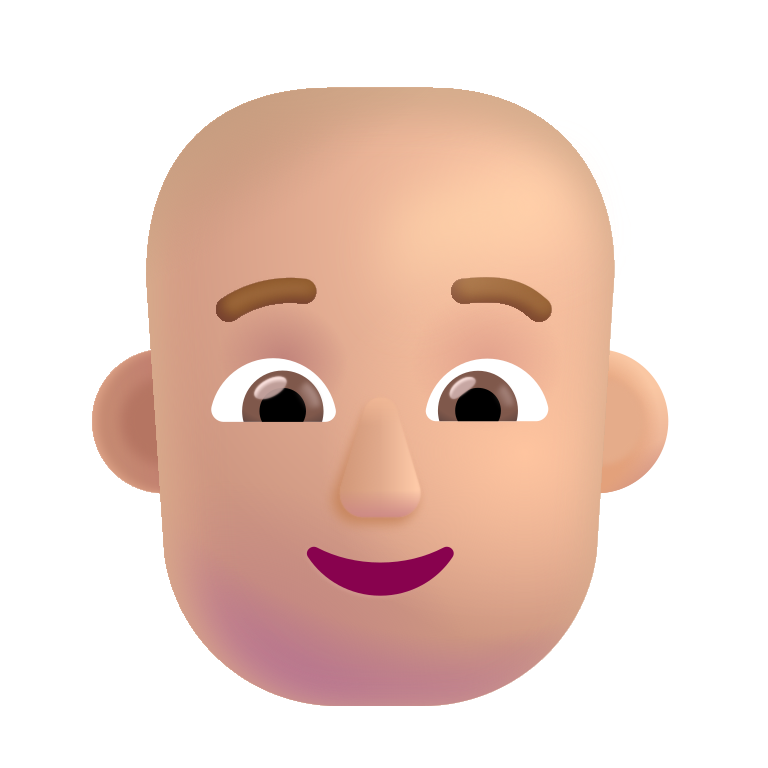
person bald color  light